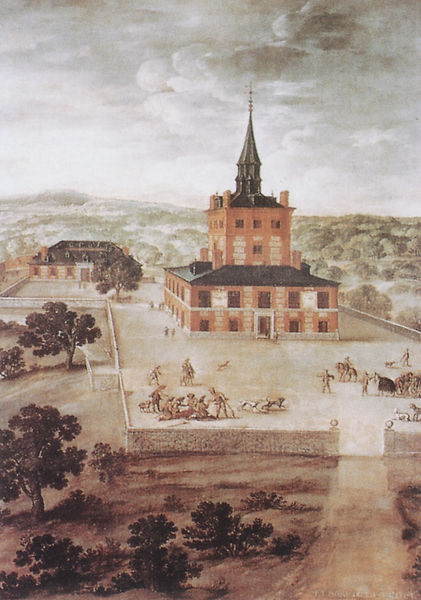
Titel: Torre de la Parada
Künstler: Félix Castello
Institution: Madrid, Museo Municipal (Dauerleihgabe)
Schlagwörter: baum, gemälde, himmel, wolken, bäume, frauen, landschaft, menschen, stadt, fenster, männer, tür, blick, gebäude, haus, hunde, park, rasen, rot, weg, wiese, architektur, ebene, hügel, weite, gebüsch, kirche, wald, pferd, pferde, reiter, turm, garten, dorf, mauer, hof, platz, wagen, unwetter, schoß, tor, eingang, kreuz, dom, jagd, villa, jäger, schloß, stall